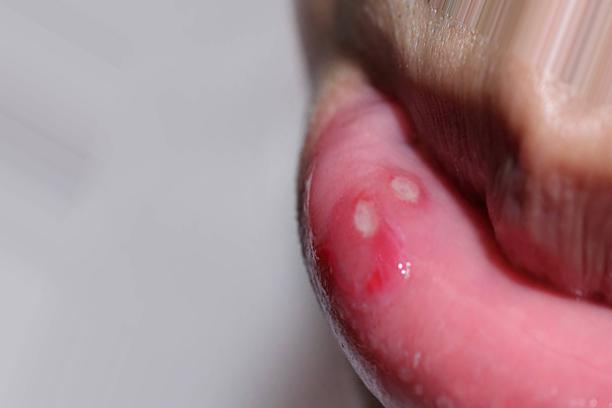
Condition: Mouth Ulcer